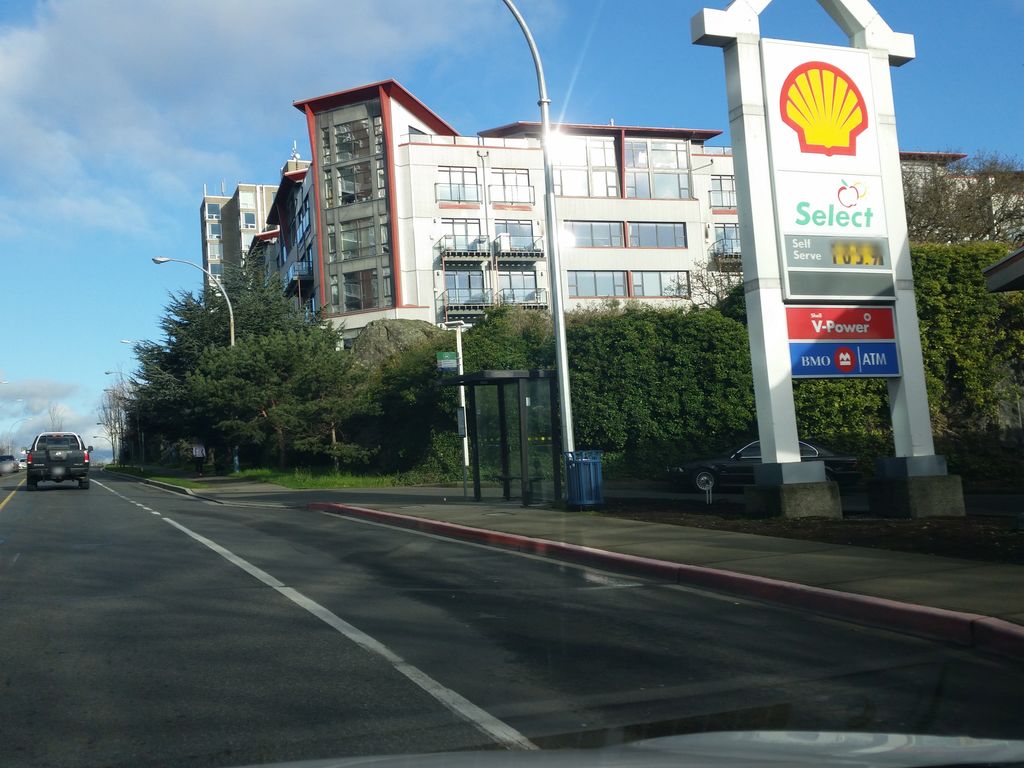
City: victoria